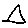
Label: triangle